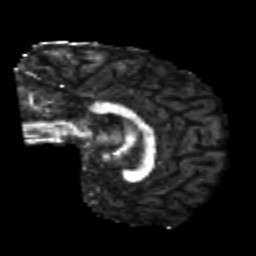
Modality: FA
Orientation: sagittal
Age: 21
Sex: male
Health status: healthy
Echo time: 0.074 s